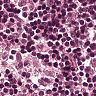
Metastatic tissue present: no